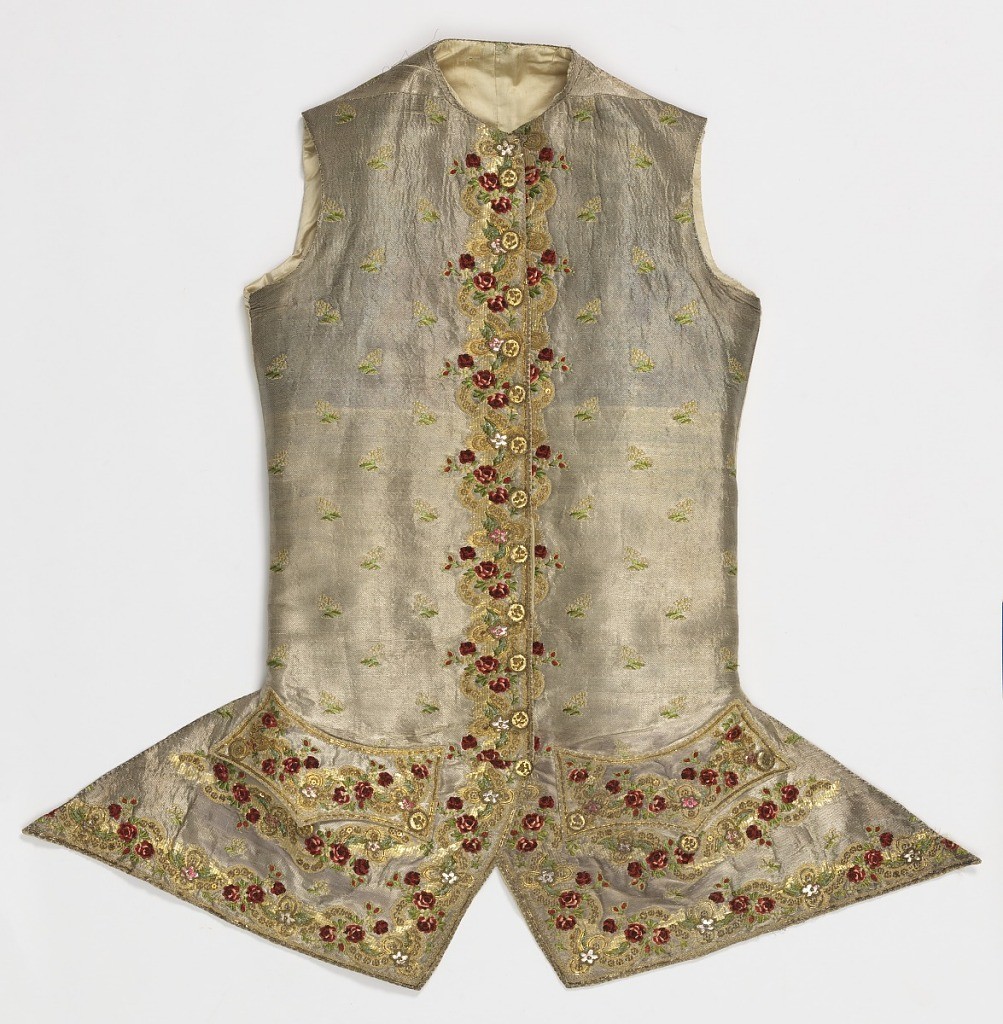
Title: Waistcoat
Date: ca. 1780
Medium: silk, metallic thread Technique: embroidered, plain and twill weave
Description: Waistcoat of silver cloth brocaded in a small flower pattern with a two and half inch border, woven in one with the cloth. Metal is bound in twill weave. Border is an elaborate combination of chenille and three kinds of fine gold cord. Design is small red roses and green foliage in chenille intertwined with a meander of gold, and ornament in meander of raised loops. Flower heads of foil outlined in fine gold bullion stitches; outline of parts of the design, of front of waistcoat, and of pockets in fine threads of gold paillettes. Form of waistcoat is slightly fitted at waist, and at bottom, corners sweep back to point. Closes from neck to point; where coat sweeps back, in twelve foil-covered buttons. No collar. Pockets shaped into side and center points of same weave as border design, and with three buttons. Back, satin, laced; lined with satin throughout. Pockets of white leather.